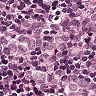
Metastatic tissue present: yes